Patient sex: F
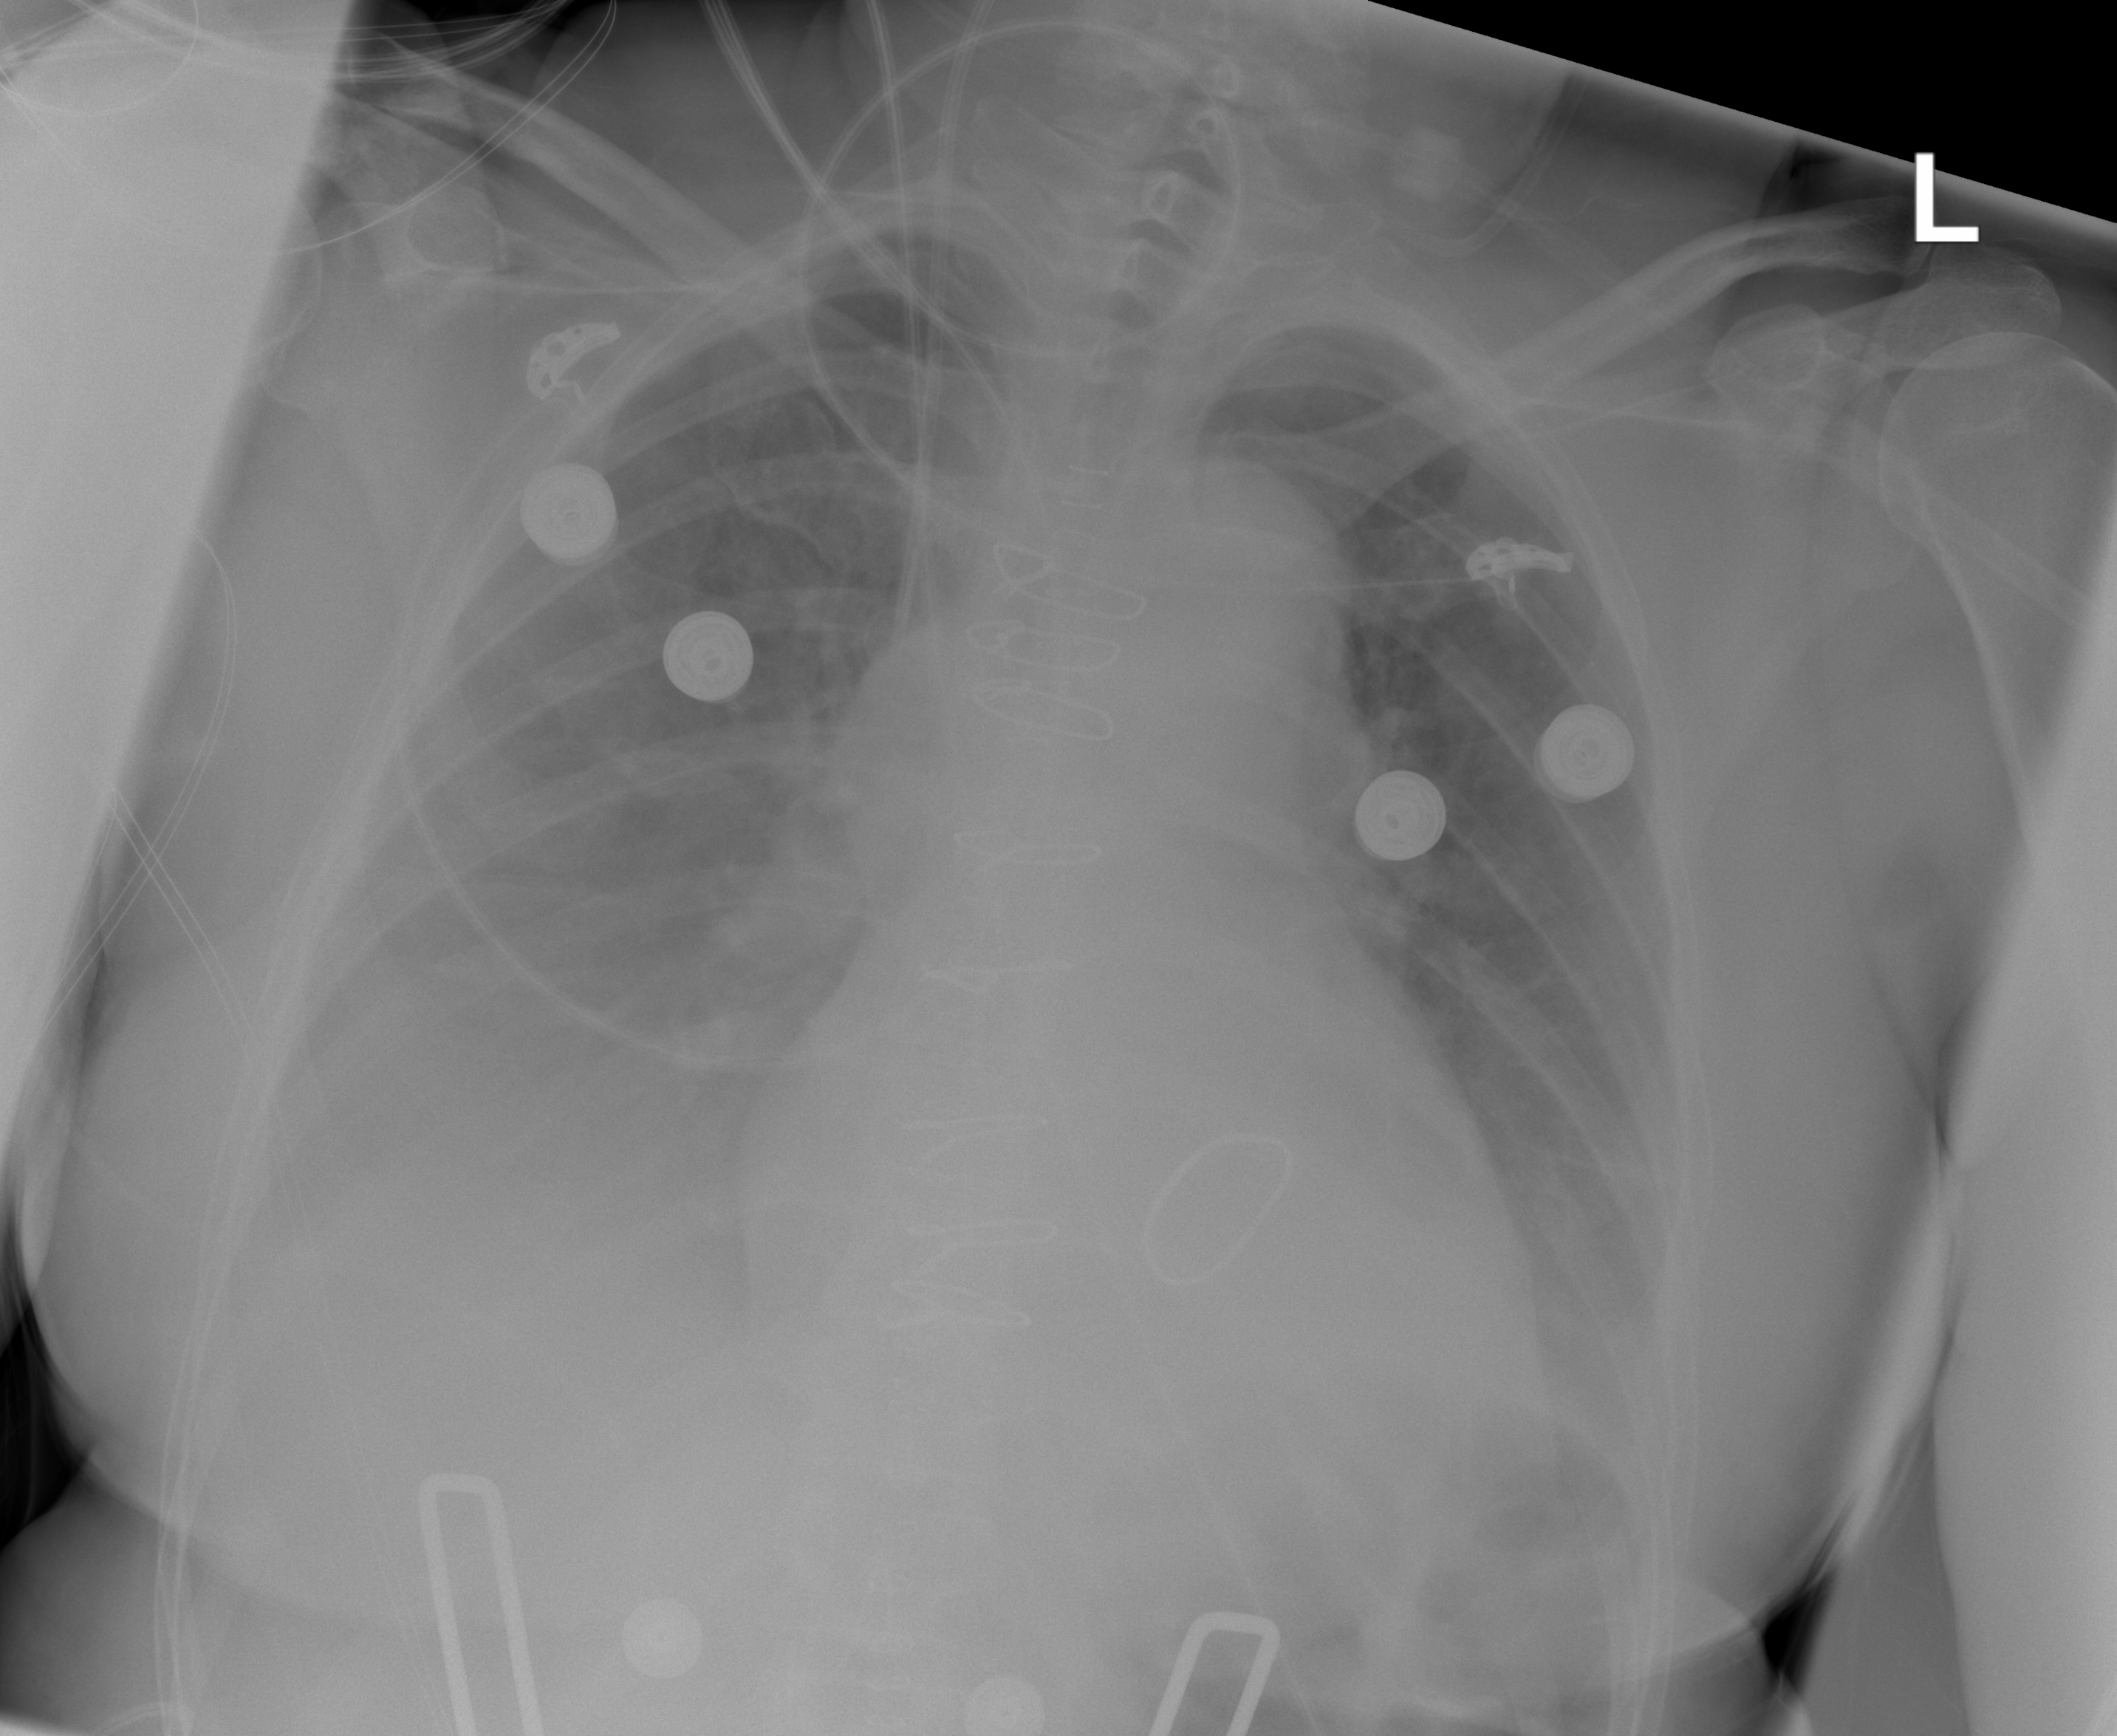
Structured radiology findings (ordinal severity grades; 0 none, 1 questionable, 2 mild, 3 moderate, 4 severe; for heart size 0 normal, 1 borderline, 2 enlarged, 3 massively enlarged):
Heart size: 1
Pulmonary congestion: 0
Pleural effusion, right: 3
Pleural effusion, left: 2
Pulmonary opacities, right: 0
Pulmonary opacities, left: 0
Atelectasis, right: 3
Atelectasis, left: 2